Question: I want to plot a graph with the following as the xaxis:
'''
var xaxis = [31.1,31.2,31.3,31.4,31.5, 32.1,32.2,32.3,32.4,32.5];
'''
notice how there is a skip between 31.5 and 32.1. However, when I plot my line graph, there is a large space between these two points. Here's my code:
'''
$(document).ready(function(){
var cust1 = [[31.1,10],[31.2,15],[31.3,25],[31.4, 60],[31.5,95]];
var cust2 = [[31.1,0],[31.2,15],[31.3,30],[31.4, 50],[31.5,85]];
var data = [];
data.push(cust1);
data.push(cust2);
var xaxis = [31.1,31.2,31.3,31.4,31.5, 32.1,32.2,32.3,32.4,32.5];
var plot3 = $.jqplot('line-chart', data,
{
title:'Design Progress',
axes: {
xaxis: {
//renderer: $.jqplot.LineRenderer,
label: 'Work Weeks',
ticks: xaxis
},
yaxis: {
label: "Percent Complete",
max: 100,
min: 0
}
}
}
);
});
'''
I think it's because I'm not specifying a renderer option in my xaxis options. However, I've tried to use $.jqplot.LineRenderer and $.jqplot.CategoryAxisRenderer without any luck (I even set my xaxis values as strings but that didn't work). Anybody know what's going on?
Here's a pic to further clarify:

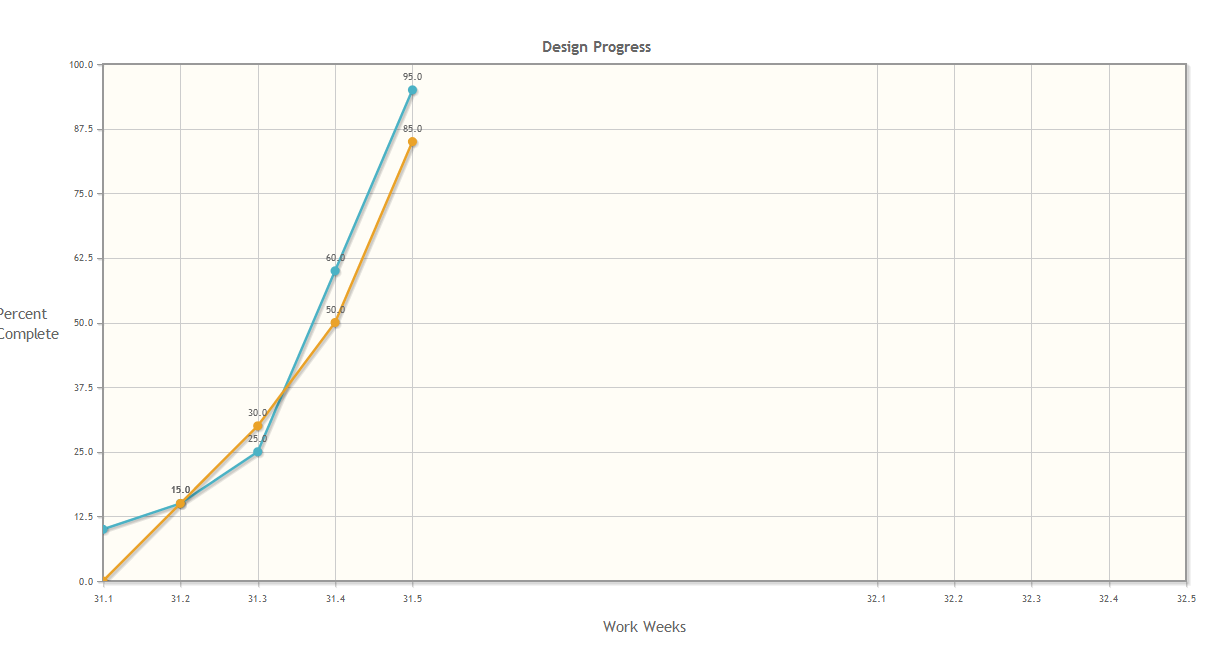
Answer: Reason why it happens : jQuery flot library is building the graph with values that determined by your data.
When you provide such data, the plugin will set the axis values to be as same as the text and with the borders of the numbers you gave.
what you can do, is set the text to be different than the axis value.
You can easily do it by 'options.xaxis.ticks.push([value, "the text"])'.
Pay attention that you are the one who is going to set which label will have which axis value, and this calls for setting the options parameter before calling the '$plot'